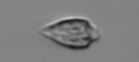
Label: Oxytoxum